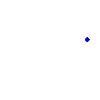
Particle: pion